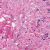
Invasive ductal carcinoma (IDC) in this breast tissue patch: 0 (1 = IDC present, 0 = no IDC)